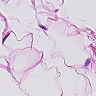
Metastatic tissue present: no